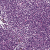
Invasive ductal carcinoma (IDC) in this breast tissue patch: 1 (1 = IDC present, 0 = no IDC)